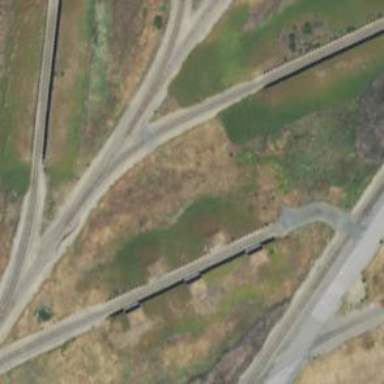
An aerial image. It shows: Railway spur service.